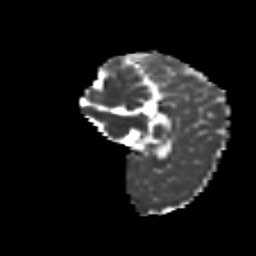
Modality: MD
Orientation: sagittal
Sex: female
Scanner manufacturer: siemens
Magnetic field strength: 3 T
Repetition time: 5 s
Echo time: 0.071 s